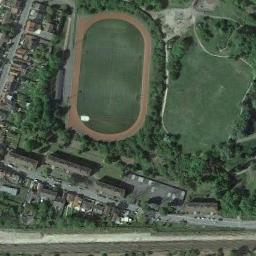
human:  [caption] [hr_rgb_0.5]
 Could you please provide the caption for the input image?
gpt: The ground track field is surrounded by trees .

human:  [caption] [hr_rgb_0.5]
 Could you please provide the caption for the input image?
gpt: The track and field is built on the lawn, A road away from the residential area, And there is a lot of vegetation around it .

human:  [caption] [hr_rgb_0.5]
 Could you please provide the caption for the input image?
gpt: There is an ground track field .

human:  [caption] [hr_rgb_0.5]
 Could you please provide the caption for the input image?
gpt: The ground track field is surrounded by lots of houses arranged neatly and a lawn is next to the ground track field .

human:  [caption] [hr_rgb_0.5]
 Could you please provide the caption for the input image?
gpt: There are green trees and lawns around the ground track field with a red track .